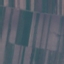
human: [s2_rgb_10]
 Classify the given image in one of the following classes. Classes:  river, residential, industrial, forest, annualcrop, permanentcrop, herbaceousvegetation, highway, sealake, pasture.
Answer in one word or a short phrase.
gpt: AnnualCrop